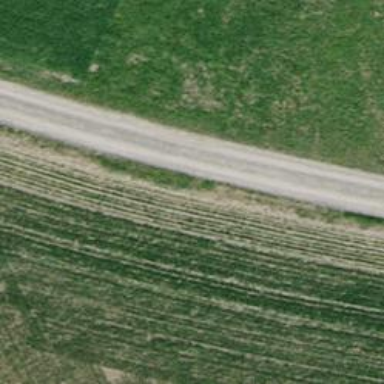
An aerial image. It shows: Track with pebblestone surface. The track type is grade2.